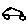
Label: car